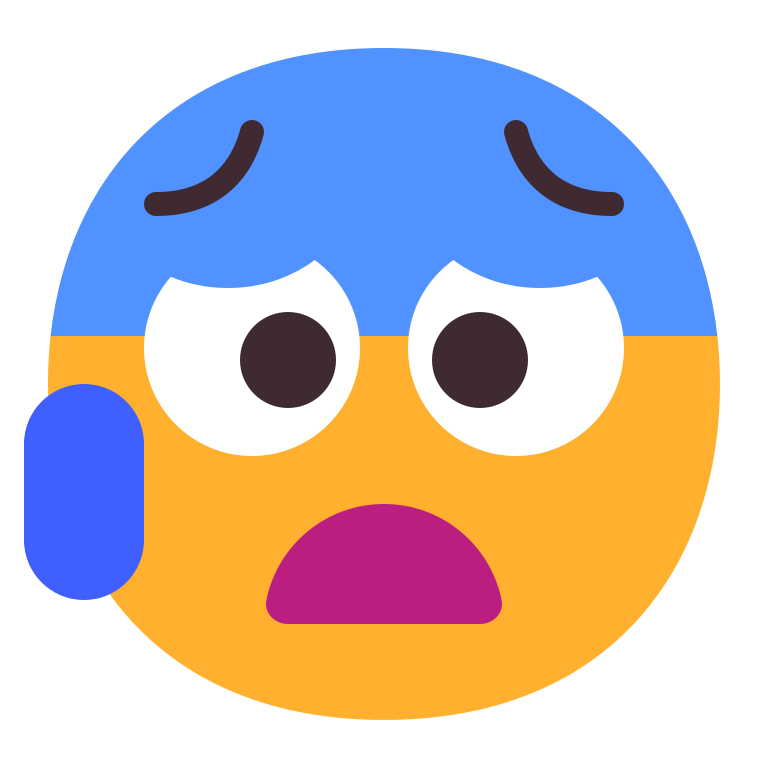
anxious face with sweat flat